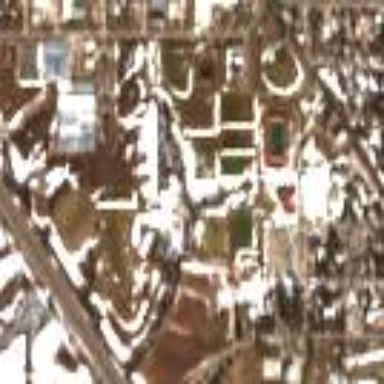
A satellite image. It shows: Sports center on leisure land.